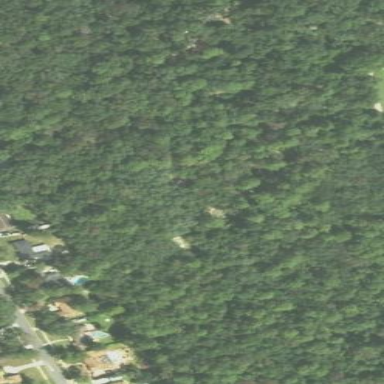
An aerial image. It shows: Mixed woodland with various types of leaves.